Field crop: maize
Growth stage: 2
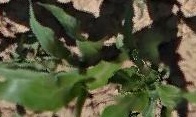
Species: maize